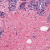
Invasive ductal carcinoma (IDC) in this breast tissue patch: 0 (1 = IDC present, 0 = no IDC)